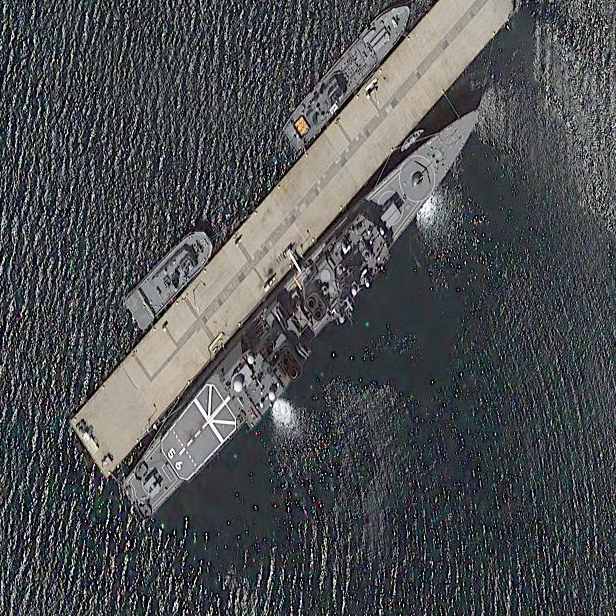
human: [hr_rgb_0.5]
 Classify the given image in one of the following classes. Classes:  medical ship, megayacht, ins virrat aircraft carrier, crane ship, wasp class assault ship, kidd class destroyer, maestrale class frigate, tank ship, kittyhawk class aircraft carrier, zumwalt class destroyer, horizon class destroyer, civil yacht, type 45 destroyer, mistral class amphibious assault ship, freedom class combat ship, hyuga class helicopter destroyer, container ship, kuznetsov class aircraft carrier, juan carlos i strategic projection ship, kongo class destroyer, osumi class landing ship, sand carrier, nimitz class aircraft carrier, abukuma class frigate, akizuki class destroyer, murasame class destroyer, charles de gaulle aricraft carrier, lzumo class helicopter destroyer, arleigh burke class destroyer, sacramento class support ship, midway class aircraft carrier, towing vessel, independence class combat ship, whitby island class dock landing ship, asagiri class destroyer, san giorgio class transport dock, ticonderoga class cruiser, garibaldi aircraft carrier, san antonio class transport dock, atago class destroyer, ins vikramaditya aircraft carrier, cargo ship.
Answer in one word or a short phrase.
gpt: Asagiri class destroyer